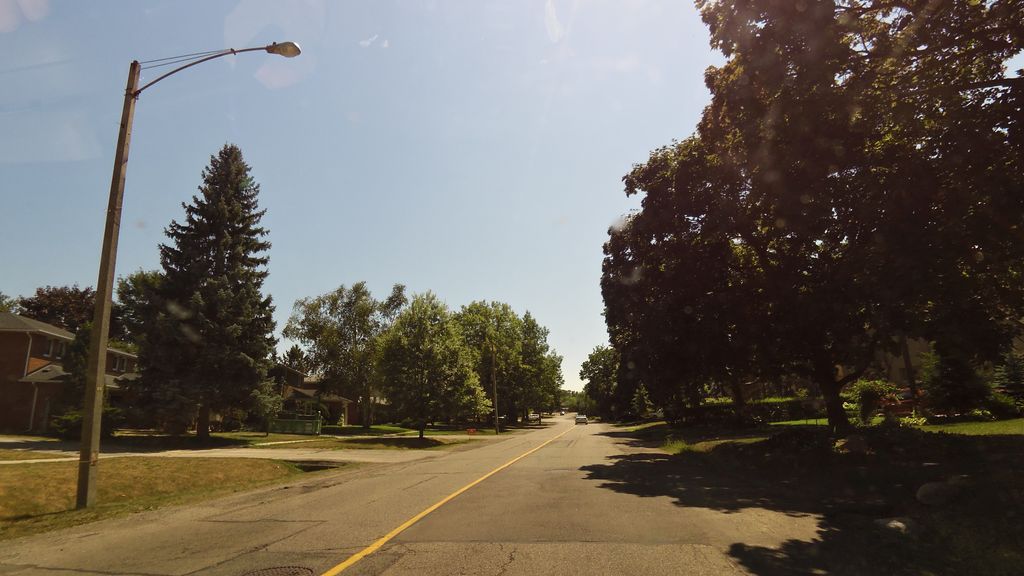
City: toronto